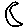
Label: moon